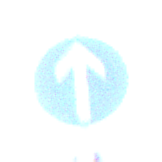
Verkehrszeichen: VorgeschriebeneFahrtrichtungGeradeaus
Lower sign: EinspurigeFahrzeugeFrei4
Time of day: Dusk
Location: Outdoor (Nature)
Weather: Clear
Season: NotSpecified
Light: Natural